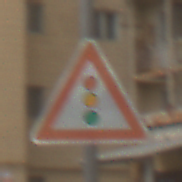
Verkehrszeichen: Lichtzeichenanlage
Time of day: MorningAfternoon
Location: Outdoor (Urban)
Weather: Overcast
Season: NotSpecified
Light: Natural